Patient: sex F, age 58
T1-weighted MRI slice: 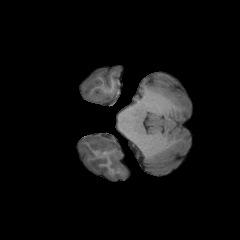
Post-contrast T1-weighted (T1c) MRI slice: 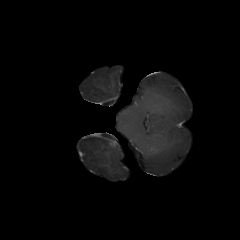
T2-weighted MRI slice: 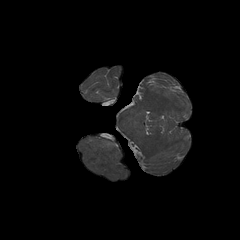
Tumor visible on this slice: yes
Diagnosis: Glioblastoma, IDH-wildtype
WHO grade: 4